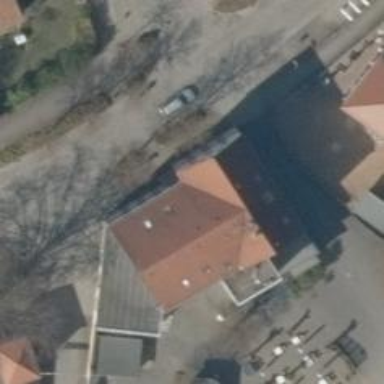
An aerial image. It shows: Restaurant.